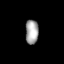
Tissue: lung
Cell type: Fibroblasts
Senescence score: 0.5629
Nuclear area (px): 312
Mean DAPI intensity: 164.567